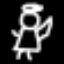
Label: angel